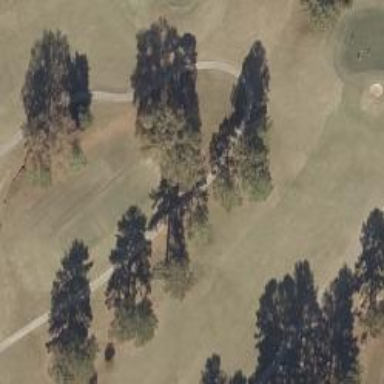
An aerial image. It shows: Path used for both walking and golf.